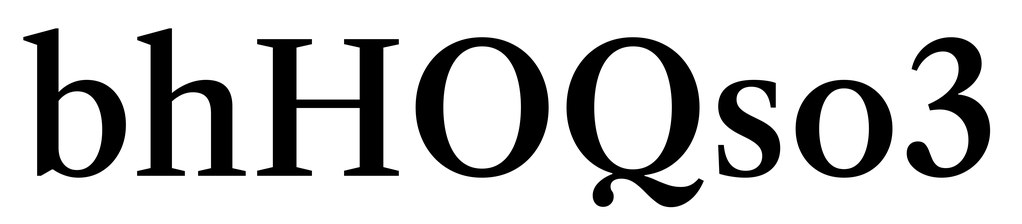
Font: LibreCaslonText_Medium